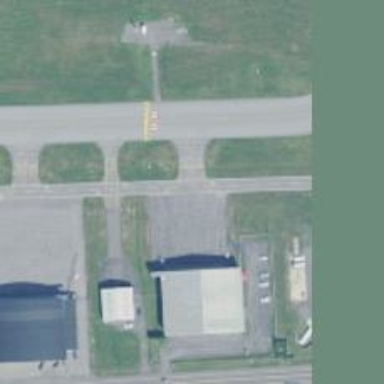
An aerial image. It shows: Image of taxiway at airport.